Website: crate-barrel
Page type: review-order
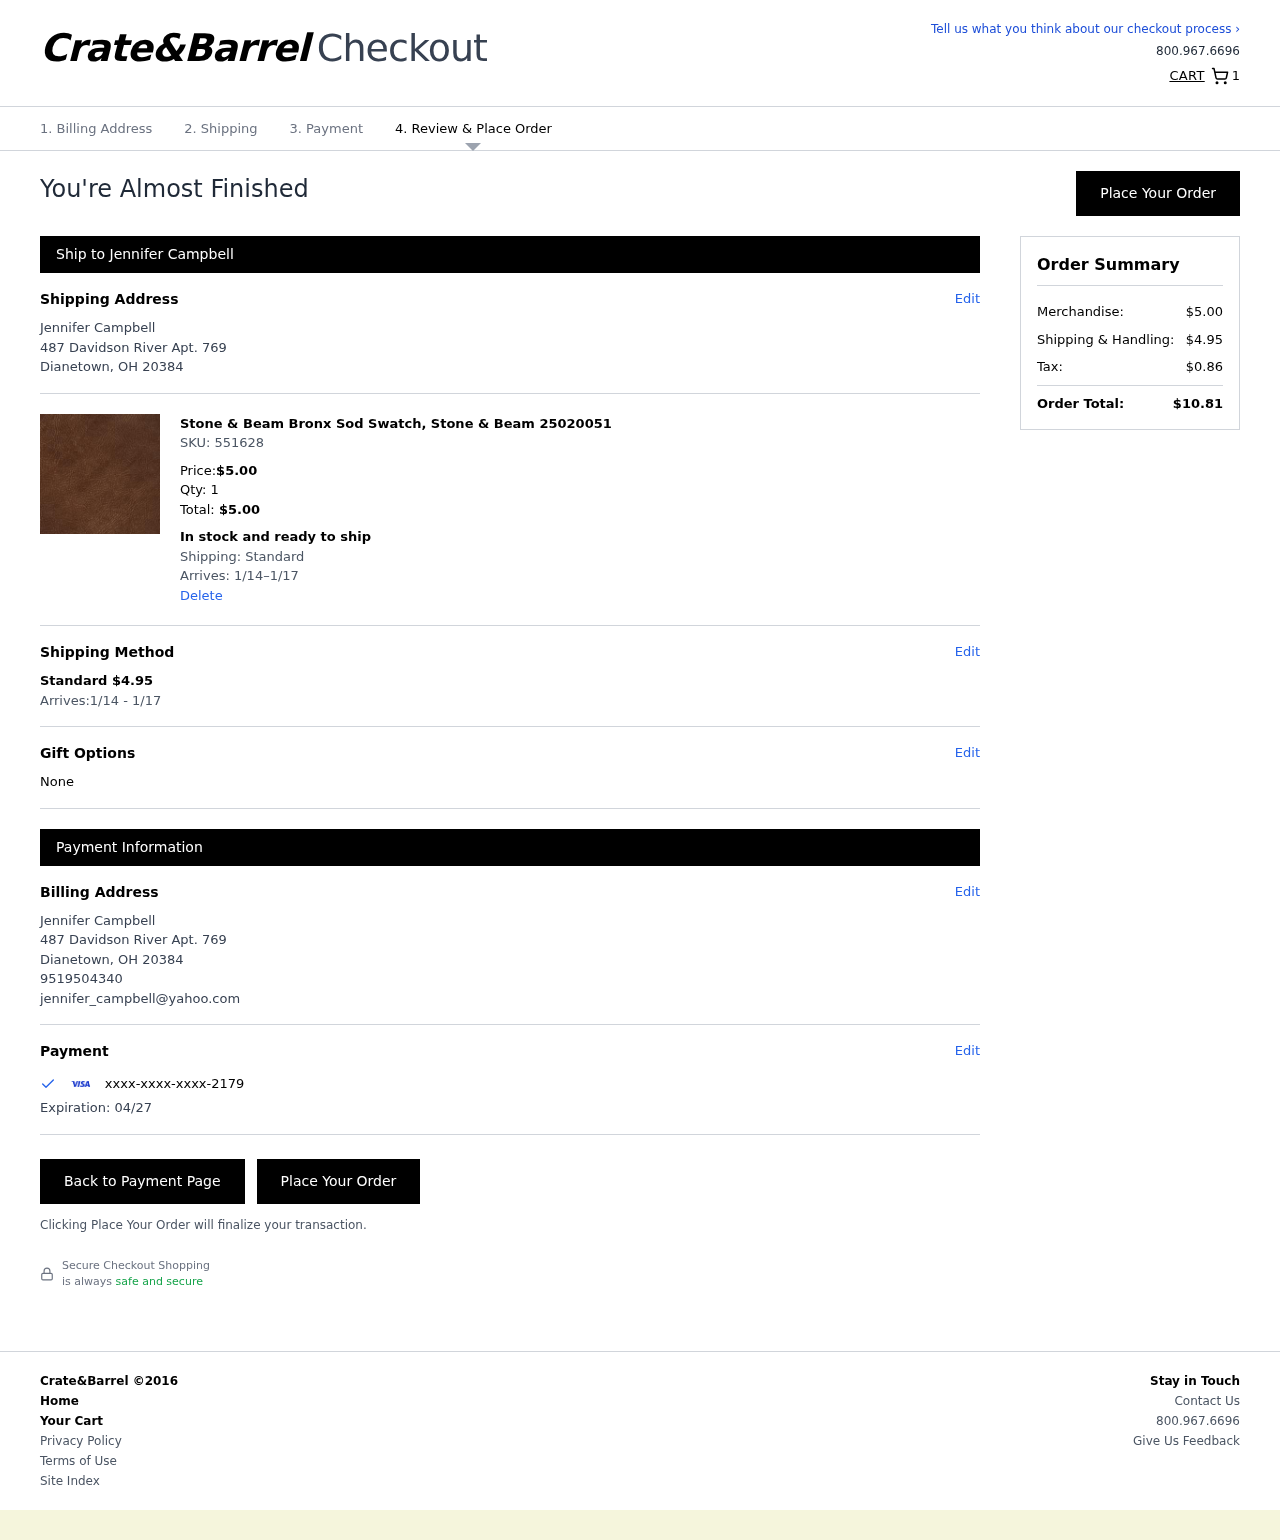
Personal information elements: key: PII_CARD_EXPIRY
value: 04/27
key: PII_CARD_LAST4
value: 2179
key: PII_EMAIL
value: jennifer_campbell@yahoo.com
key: PII_FULLNAME
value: Jennifer Campbell
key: PII_PHONE
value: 9519504340
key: PII_FIRSTNAME
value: Jennifer
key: PII_LASTNAME
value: Campbell
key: PII_FULLNAME2
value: Jennifer Campbell
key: PII_FULLNAME3
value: Jennifer Campbell
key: PII_FIRSTNAME2
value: Jennifer
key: PII_FIRSTNAME3
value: Jennifer
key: PII_LASTNAME2
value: Campbell
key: PII_LASTNAME3
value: Campbell
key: PII_FIRSTNAME_DERIVED
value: Jennifer
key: PII_LASTNAME_DERIVED
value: Campbell
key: PII_FULLNAME_DERIVED
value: Jennifer Campbell
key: PII_NAME_FULL_DERIVED
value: Jennifer Campbell
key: PII_STREET
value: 487 Davidson River Apt. 769
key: PII_CITY
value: Dianetown
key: PII_STATE_ABBR
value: OH
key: PII_POSTCODE
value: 20384
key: PII_POSTCODE_FULL
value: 20384
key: PII_POSTCODE_NUMERIC
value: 20384
Product elements: key: PRODUCT1_NAME
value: Stone & Beam Bronx Sod Swatch, Stone & Beam 25020051
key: PRODUCT1_PRICE
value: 5
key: PRODUCT1_QUANTITY
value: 1
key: PRODUCT1_TOTAL
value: $5.00
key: PRODUCT_SKU_ID
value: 551628
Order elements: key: ORDER_NUM_ITEMS
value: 1
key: ORDER_DELIVERY_RANGE
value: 1/14–1/17
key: ORDER_SHIPPING_COST2
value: $4.95
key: ORDER_DELIVERY_RANGE2
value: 1/14 - 1/17
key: ORDER_SUBTOTAL
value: $5.00
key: ORDER_SHIPPING_COST3
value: $4.95
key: ORDER_TAX
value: $0.86
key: ORDER_TOTAL
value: $10.81